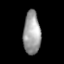
Tissue: lung
Cell type: Epithelial cells
Senescence score: 0.2304
Nuclear area (px): 726
Mean DAPI intensity: 157.667